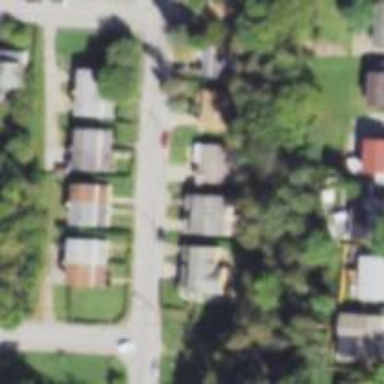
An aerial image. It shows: Driveway.